Breast ultrasound image
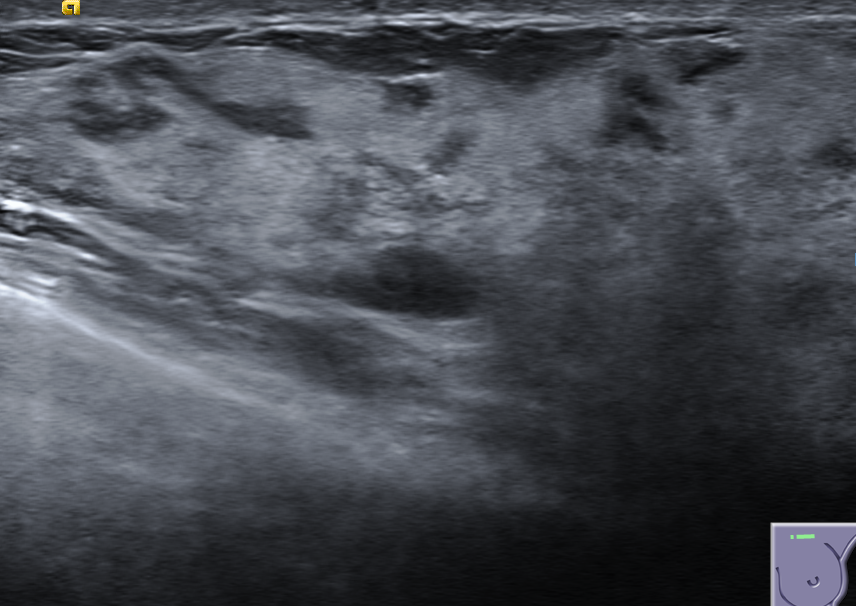
Diagnosis: benign